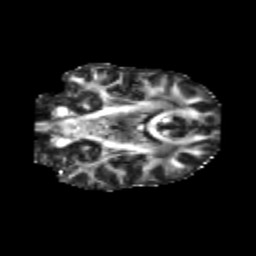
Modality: FA
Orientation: coronal
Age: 47
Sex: female
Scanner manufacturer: siemens
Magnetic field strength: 3 T
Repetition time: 1.8 s
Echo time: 0.07 s